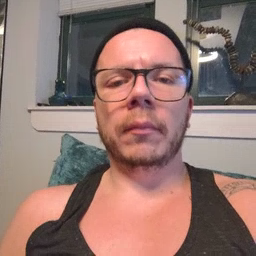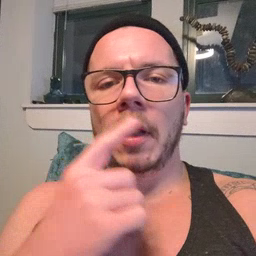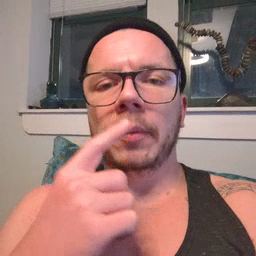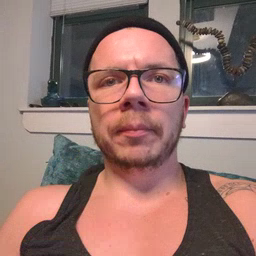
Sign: lips